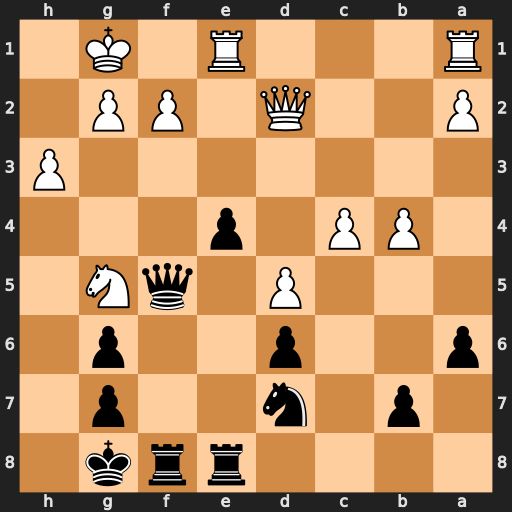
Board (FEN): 4rrk1/1p1n2p1/p2p2p1/3P1qN1/1PP1p3/7P/P2Q1PP1/R3R1K1
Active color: b
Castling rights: -
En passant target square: -
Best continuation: e3 Rxe3 Qxg5